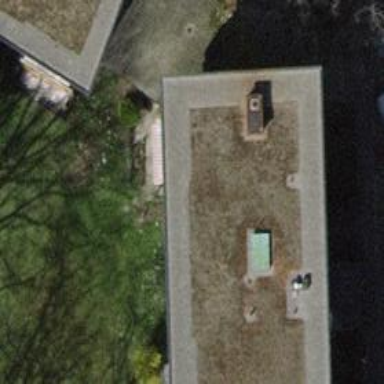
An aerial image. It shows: Flat-roofed building.